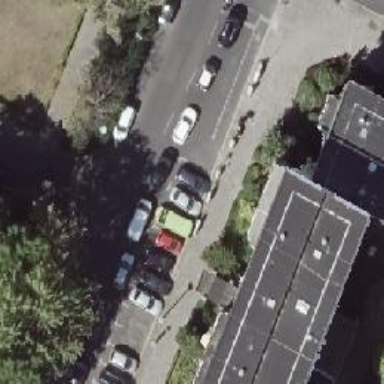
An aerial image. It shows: Residential road with asphalt surface. There are separate sidewalks and parking lanes on both sides.